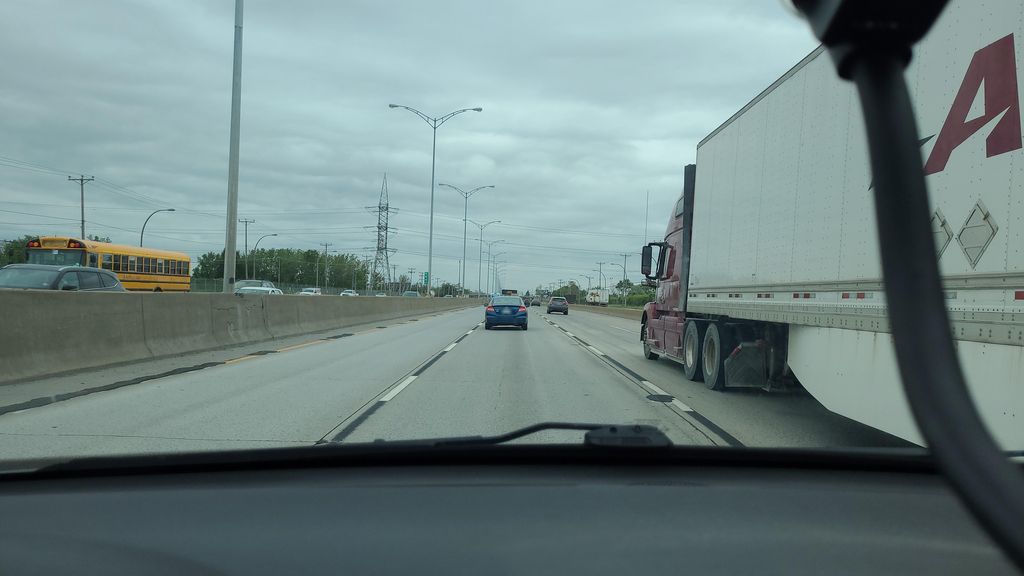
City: montreal